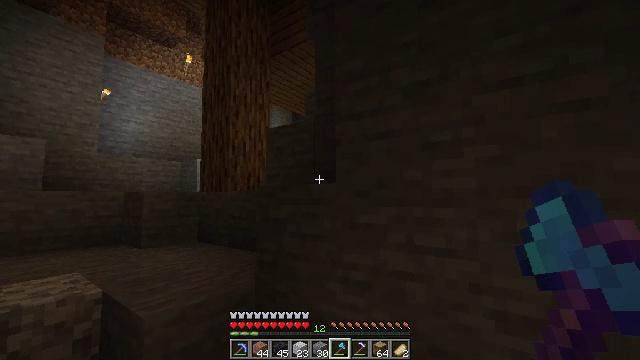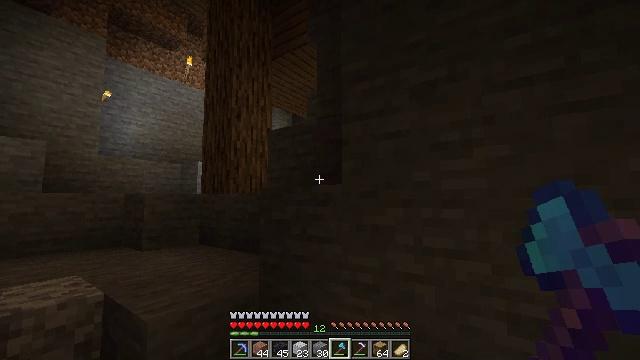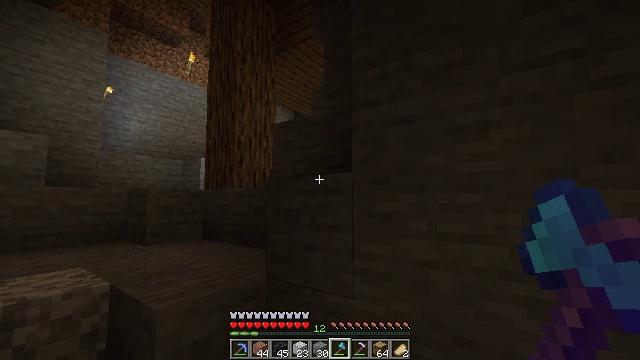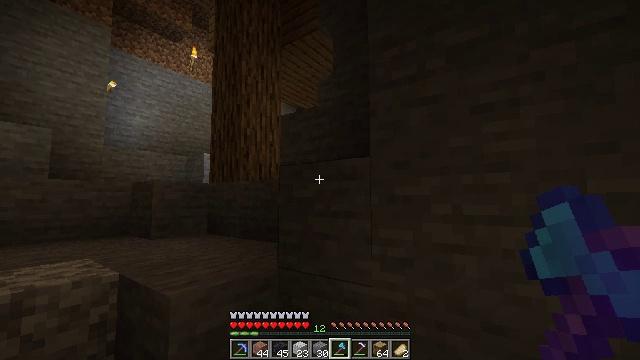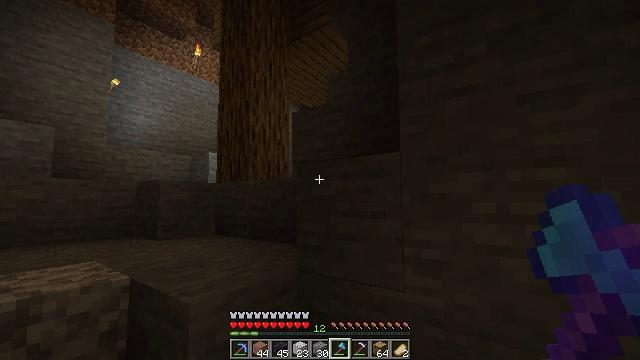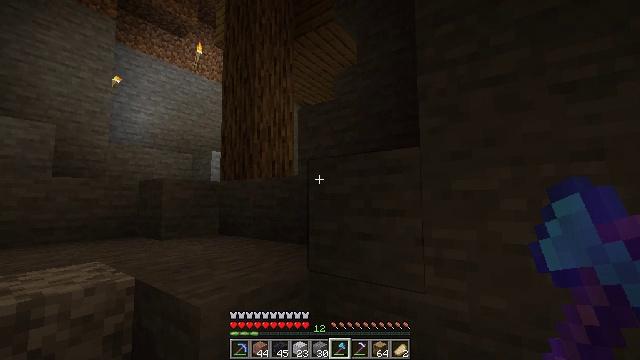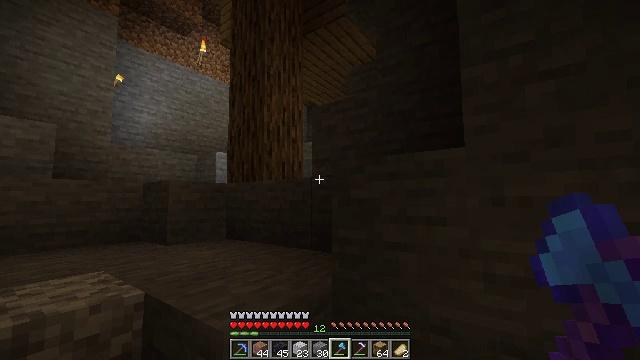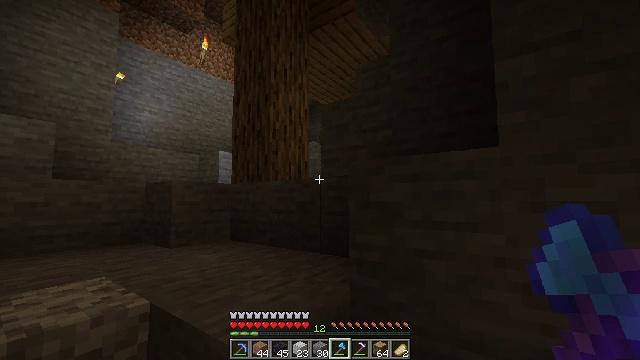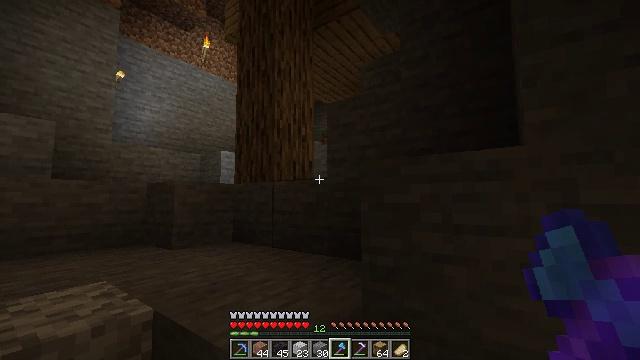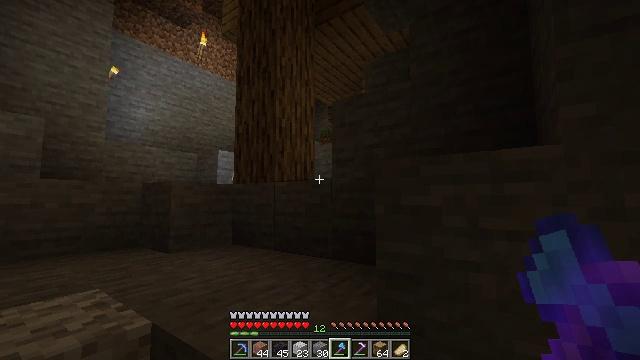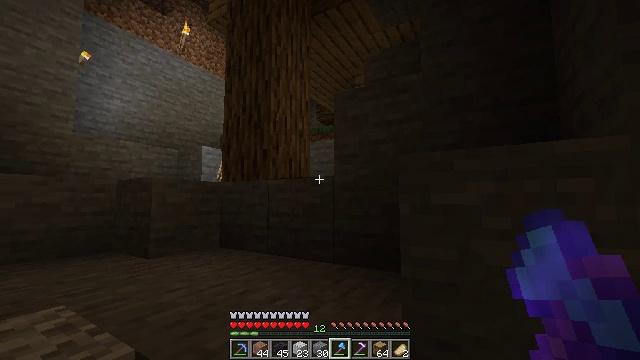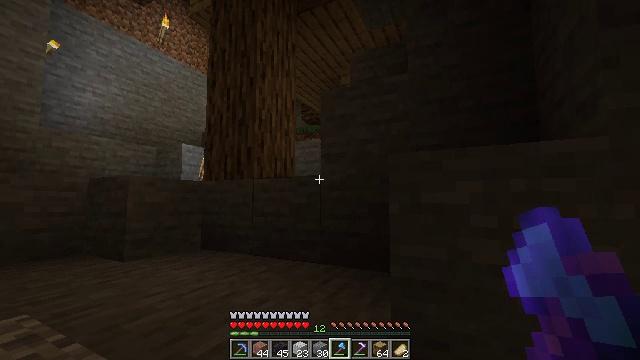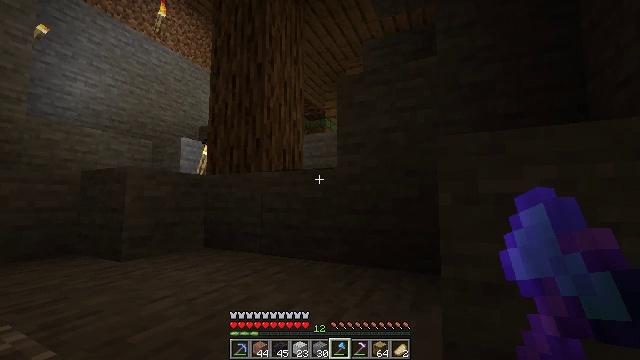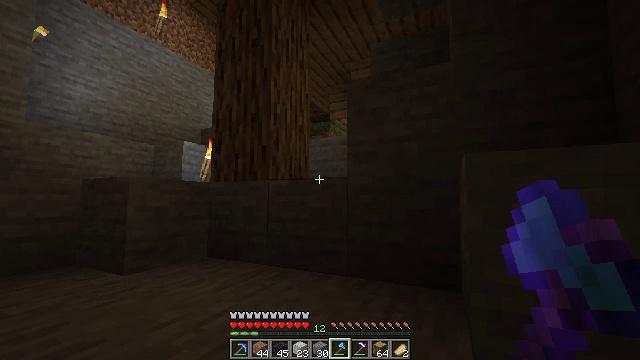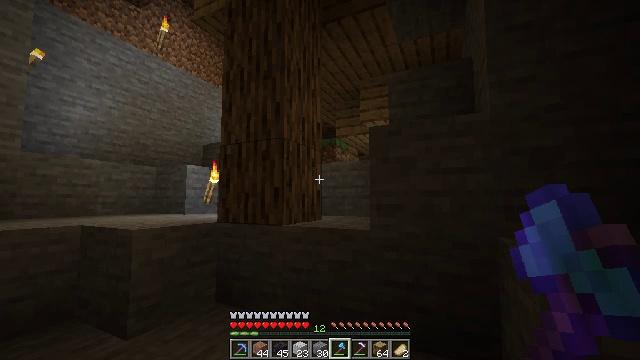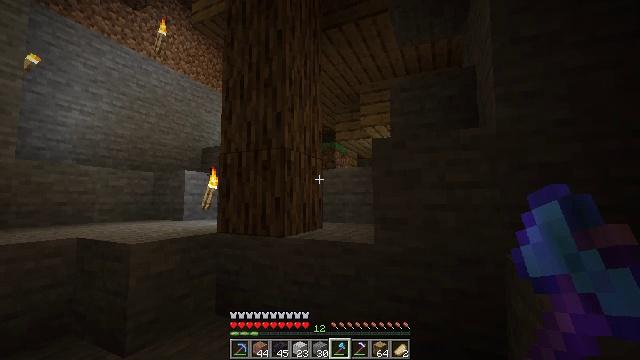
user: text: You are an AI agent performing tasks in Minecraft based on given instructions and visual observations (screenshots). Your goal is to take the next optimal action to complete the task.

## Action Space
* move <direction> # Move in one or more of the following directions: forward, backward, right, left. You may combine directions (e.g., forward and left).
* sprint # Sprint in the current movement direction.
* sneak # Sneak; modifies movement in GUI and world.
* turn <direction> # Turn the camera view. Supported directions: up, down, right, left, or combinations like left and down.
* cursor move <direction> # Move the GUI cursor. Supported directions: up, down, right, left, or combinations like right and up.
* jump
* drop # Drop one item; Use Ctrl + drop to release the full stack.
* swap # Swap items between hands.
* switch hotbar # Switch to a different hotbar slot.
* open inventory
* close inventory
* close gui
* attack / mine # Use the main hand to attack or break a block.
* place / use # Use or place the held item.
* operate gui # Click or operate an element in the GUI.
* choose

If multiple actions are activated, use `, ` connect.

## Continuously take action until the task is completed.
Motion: motion action
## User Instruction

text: Destroy the light blue bed to move it.
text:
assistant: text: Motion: move forward and move left, jump
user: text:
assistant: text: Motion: move forward and move left, jump
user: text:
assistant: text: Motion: move forward and move left, jump
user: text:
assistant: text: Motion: move forward and move left
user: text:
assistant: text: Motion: move forward and move left
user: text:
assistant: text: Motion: move forward and move left
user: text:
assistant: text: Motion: move forward and move left
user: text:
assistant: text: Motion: move forward and move left
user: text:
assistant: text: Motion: move forward and move left, turn right
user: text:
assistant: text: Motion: move forward and move left, turn right
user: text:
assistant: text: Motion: move forward and move left, turn right
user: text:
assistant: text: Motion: move forward and move left, turn right
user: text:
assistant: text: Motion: move forward and move left, jump
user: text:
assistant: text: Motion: move forward and move left, jump
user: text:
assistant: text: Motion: move forward and move left, jump
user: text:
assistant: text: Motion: move forward and move left, jump
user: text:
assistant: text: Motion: move forward and move left
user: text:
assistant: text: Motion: move forward and move left
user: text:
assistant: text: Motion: move forward and move left
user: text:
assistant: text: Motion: move forward and move left
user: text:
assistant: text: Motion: move forward and move left, turn right
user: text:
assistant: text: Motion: move left, turn right
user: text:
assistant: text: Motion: move left, turn right
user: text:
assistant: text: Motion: move forward and move left
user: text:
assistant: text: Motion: move forward and move left
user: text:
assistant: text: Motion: move forward and move left, turn right
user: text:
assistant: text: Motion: move forward and move left
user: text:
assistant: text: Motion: move forward and move left
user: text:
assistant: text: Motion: move forward and move left, turn right, jump
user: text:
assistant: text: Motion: move forward and move left, turn right, jump